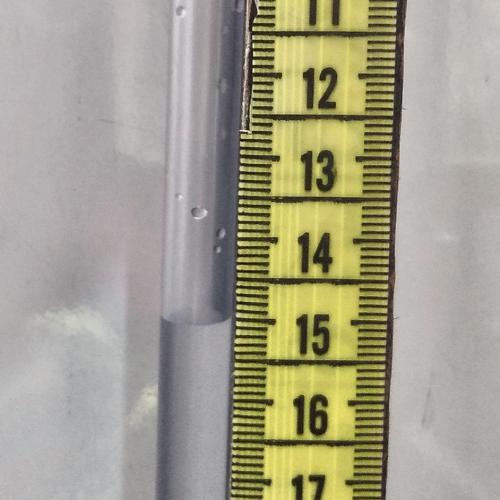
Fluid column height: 15.0 cm